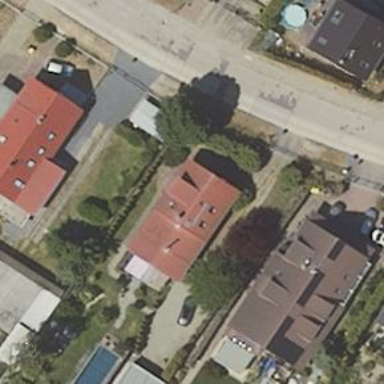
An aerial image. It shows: Simple and straightforward house.